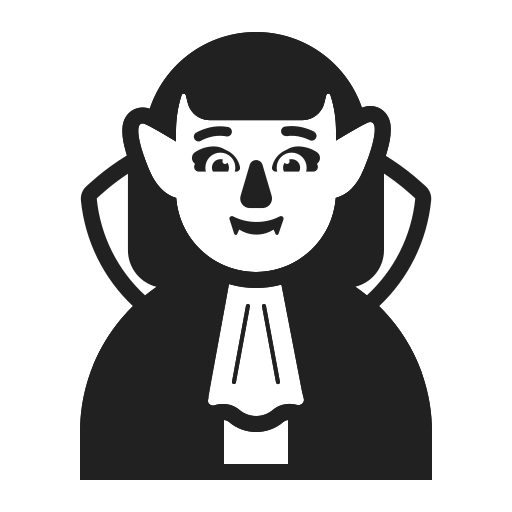
woman vampire high contrast default